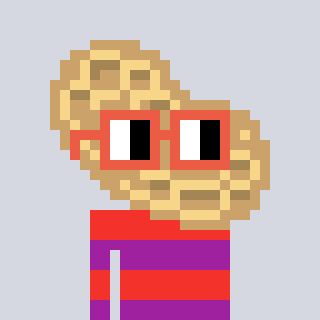
a pixel art character with square orange glasses, a peanut-shaped head and a magenta-colored body on a cool background